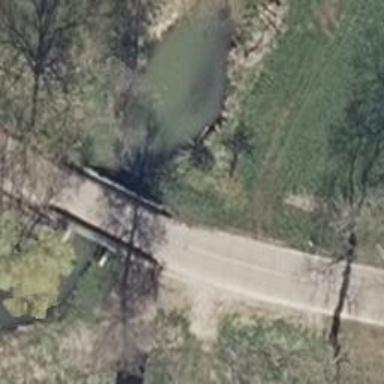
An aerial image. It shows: Secondary road bridge with concrete plate surface.